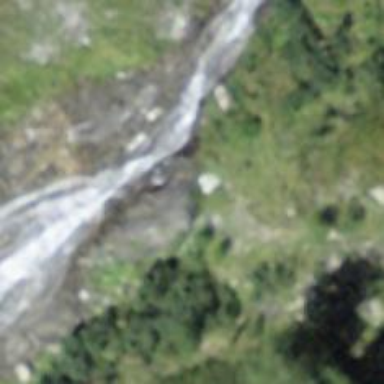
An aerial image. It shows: Beautiful waterfall in nature.